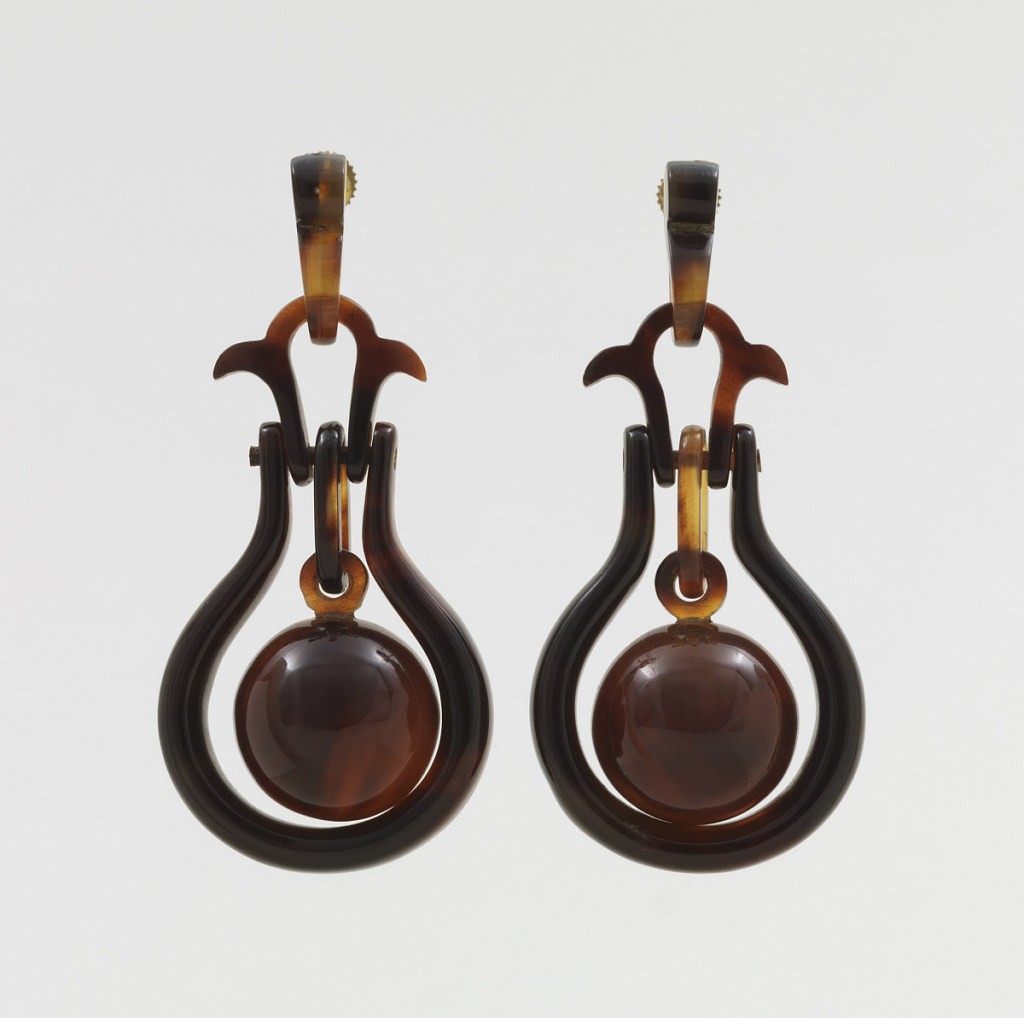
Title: Pair of earrings
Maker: Tinsel Trading Company
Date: ca. 1890
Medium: Carved tortoiseshell, gold
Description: Tortoiseshell pendant earrings. Each earring composed of vertical post from which hangs a stylized tulip, and round pendant surrounded by circular framing.